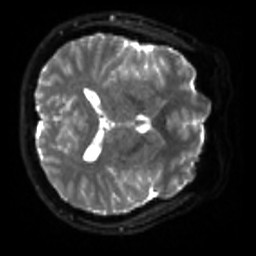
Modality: sbref
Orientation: axial
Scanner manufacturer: siemens
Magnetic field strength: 3 T
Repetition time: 4 s
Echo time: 0.0594 s